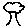
Label: tree